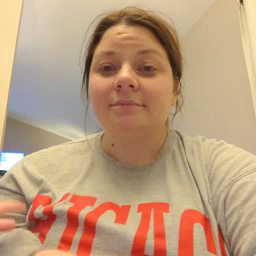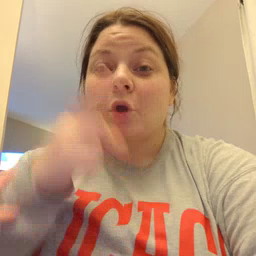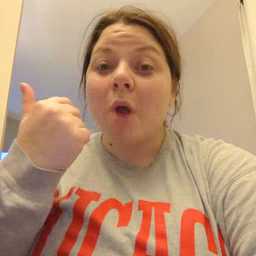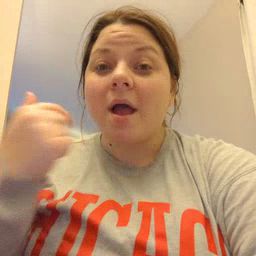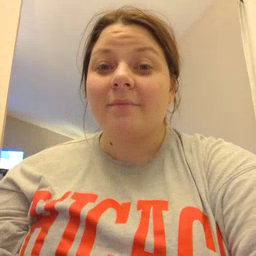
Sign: cry